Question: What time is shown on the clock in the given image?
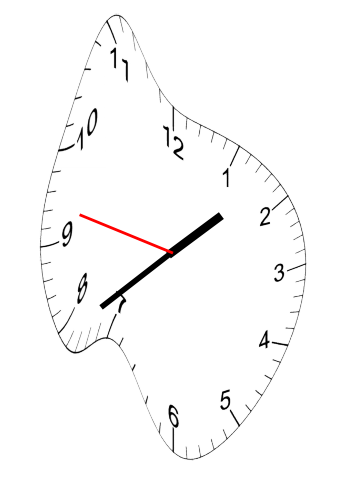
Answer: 01:38:47